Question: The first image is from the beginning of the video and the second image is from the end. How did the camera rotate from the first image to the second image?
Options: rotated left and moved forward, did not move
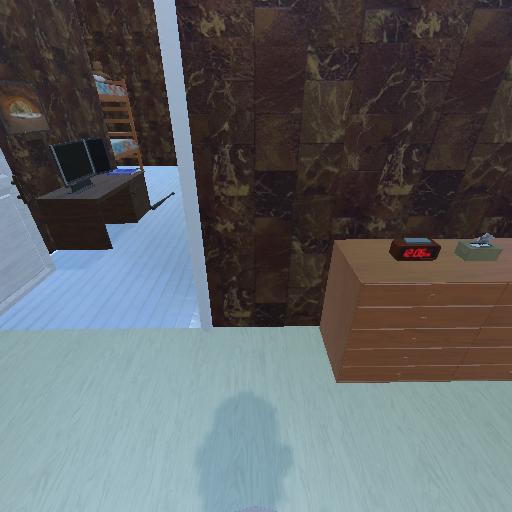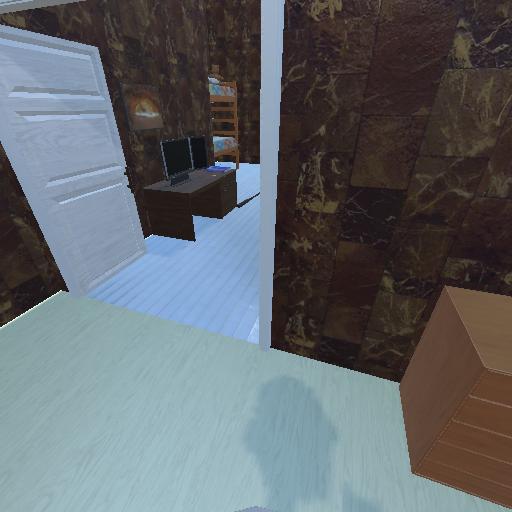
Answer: rotated left and moved forward